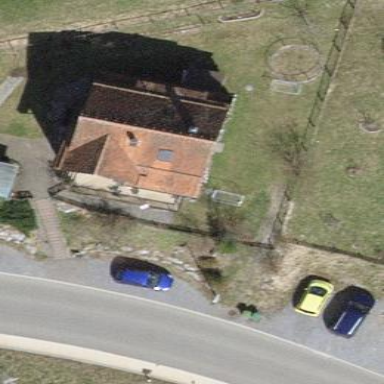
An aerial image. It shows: Detached building.